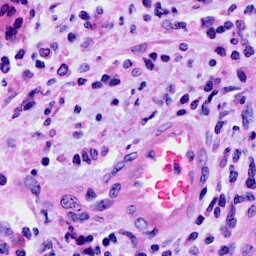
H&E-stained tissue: Cervix